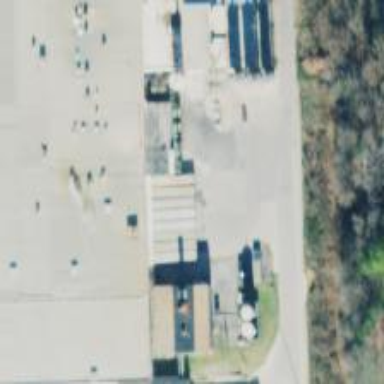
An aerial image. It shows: Industrial substation with power supply facilities.